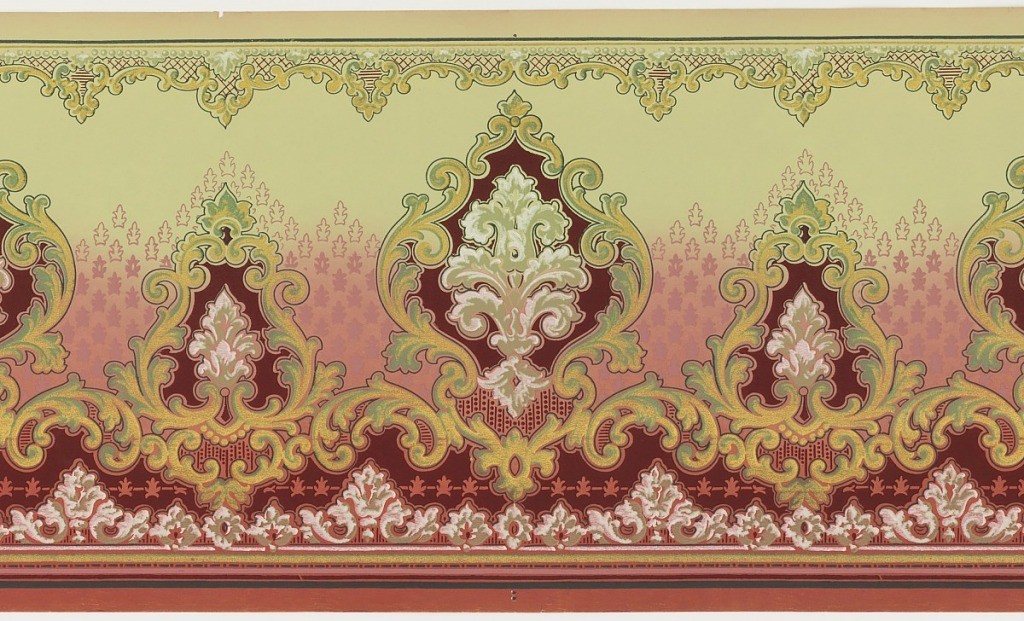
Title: Frieze
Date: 1905–1915
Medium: Machine-printed paper
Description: Scrolling medallions, alternating between large and small. Scroll and lattice along top edge. Background shades from green at top to pink at bottom.